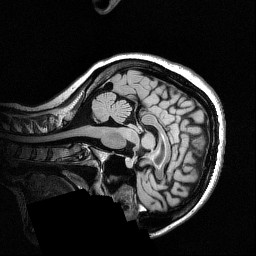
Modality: FLAIR
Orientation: sagittal
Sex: female
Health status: ill
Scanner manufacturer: siemens
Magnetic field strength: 3 T
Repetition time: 7 s
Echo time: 0.372 s